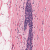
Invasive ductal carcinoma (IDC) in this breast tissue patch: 0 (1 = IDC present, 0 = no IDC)